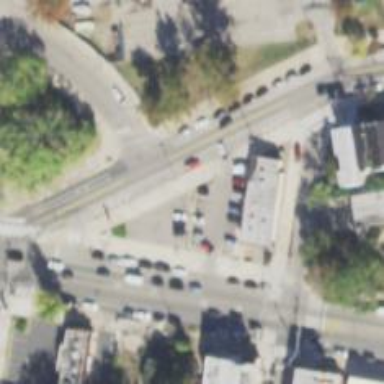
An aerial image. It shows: Marked uncontrolled road crossing.